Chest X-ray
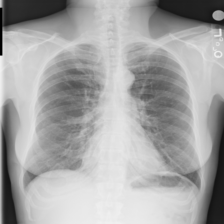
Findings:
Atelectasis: negative
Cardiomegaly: negative
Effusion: negative
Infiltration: negative
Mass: negative
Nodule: negative
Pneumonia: negative
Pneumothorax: negative
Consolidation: negative
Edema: negative
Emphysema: negative
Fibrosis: negative
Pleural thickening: negative
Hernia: negative